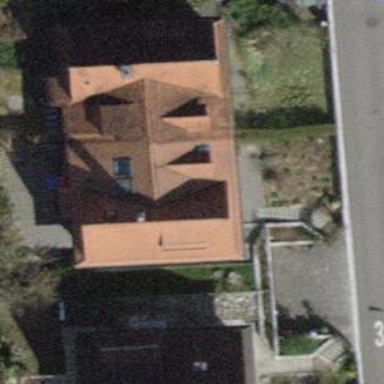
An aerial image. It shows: Semi-detached house with gabled roof.